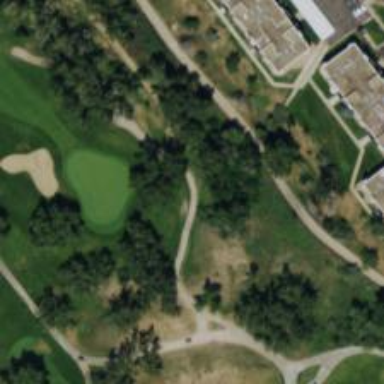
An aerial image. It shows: Grade1 track used as golf cartpath.